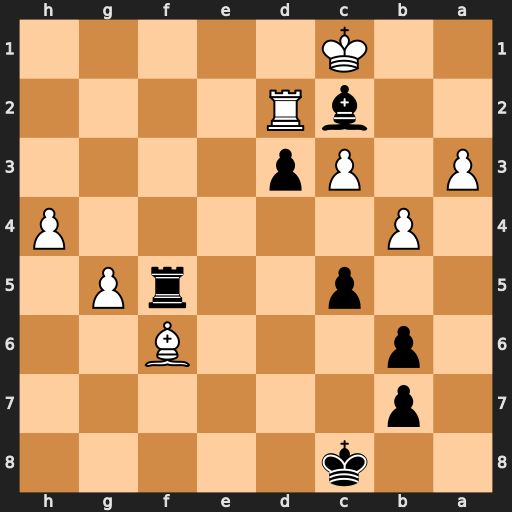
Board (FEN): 2k5/1p6/1p3B2/2p2rP1/1P5P/P1Pp4/2bR4/2K5
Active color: b
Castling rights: -
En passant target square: -
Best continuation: Rf1+ Kb2 Rb1+ Ka2 Rd1